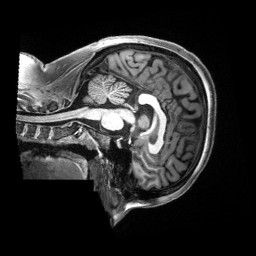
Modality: T1w
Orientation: sagittal
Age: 28
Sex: female
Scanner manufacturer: siemens
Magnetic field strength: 3 T
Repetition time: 2.5 s
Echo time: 0.00222 s